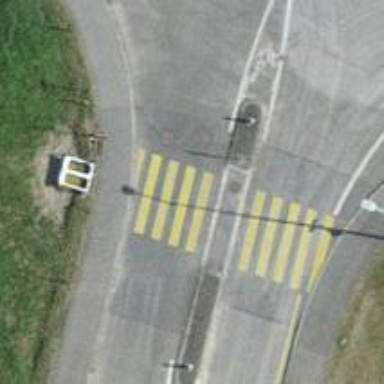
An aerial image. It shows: Footway with zebra crossing.